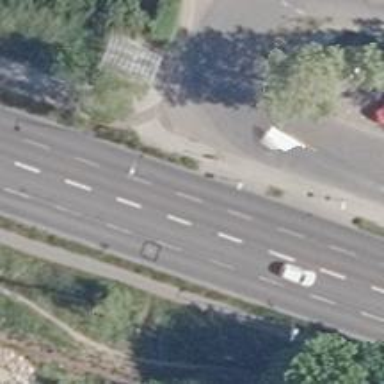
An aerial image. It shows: Public transport stop position.